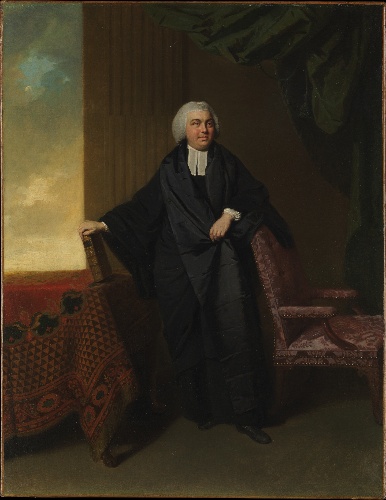
Title: The Reverend Philip Cocks (1735–1797)
Artist: Johan Joseph Zoffany
Artist bio: German, near Frankfurt 1733–1810 London
Date: late 1760s
Object type: Painting
Classification: Paintings
Medium: Oil on canvas
Dimensions: 35 1/2 x 27 1/4 in. (90.2 x 69.2 cm)
Department: European Paintings
Credit line: Gift of Mrs. Henry A. Grunwald, 2006
Accession year: 2006
Repository: Metropolitan Museum of Art, New York, NY
Tags: Men|Portraits